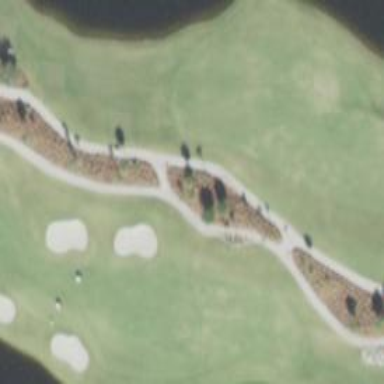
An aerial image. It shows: Path for both roads and golfers.